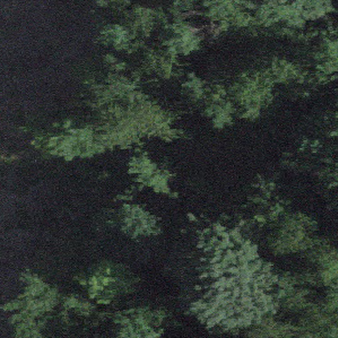
Label: other